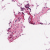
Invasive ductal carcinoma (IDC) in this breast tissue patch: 0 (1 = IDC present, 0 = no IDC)